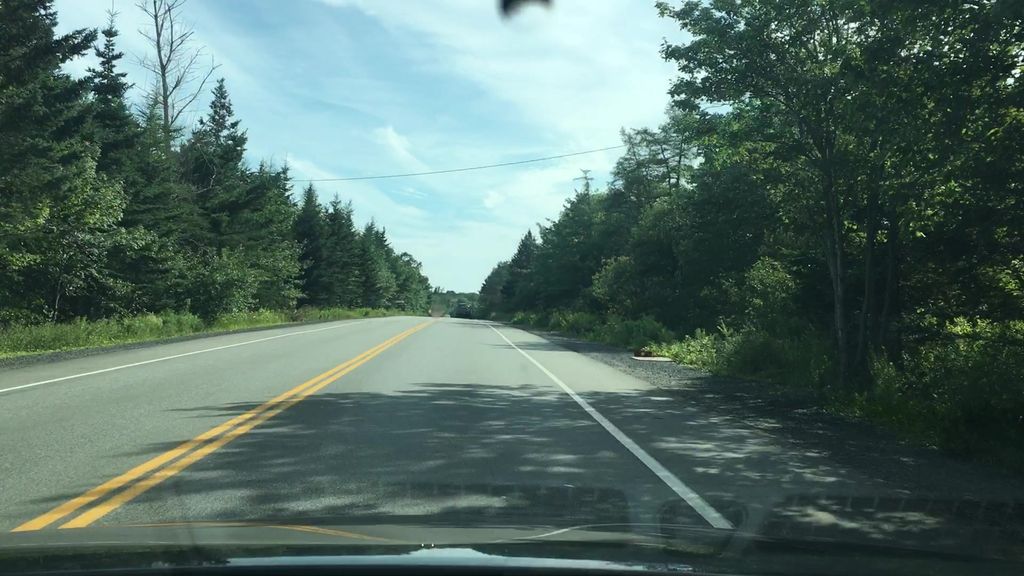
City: halifax